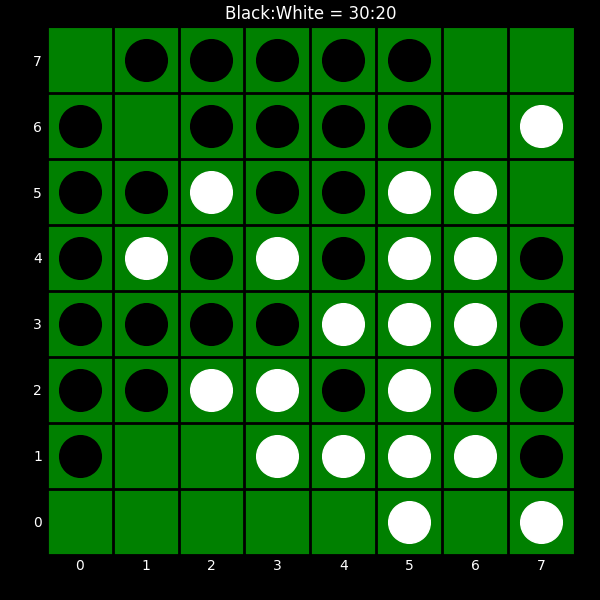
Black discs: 30
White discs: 20